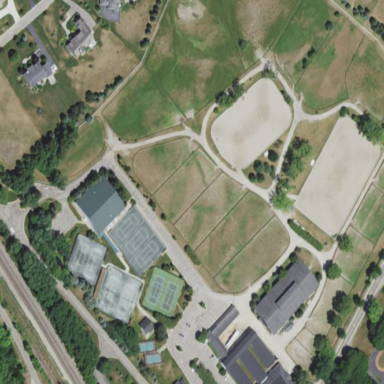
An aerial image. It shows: Leisure land designated for horse riding.